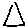
Label: triangle